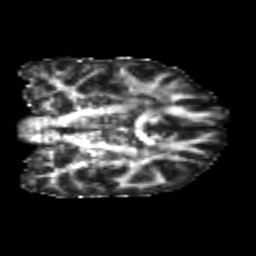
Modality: FA
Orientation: coronal
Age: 20
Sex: male
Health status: healthy
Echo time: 0.074 s